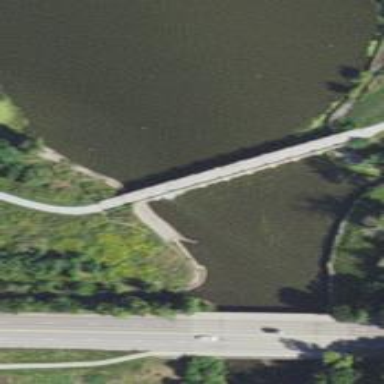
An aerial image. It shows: Bridge on bridleway.